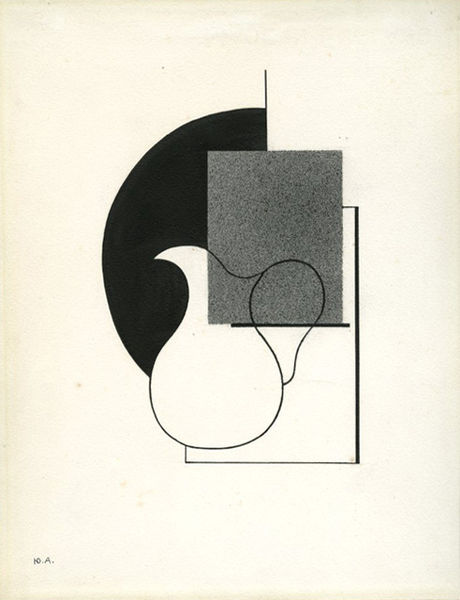
Titel: Abstract Drawing with a Pitcher
Künstler: Iurii Pavlovich Annenkov
Standort: Amherst (Massachusetts, USA)
Institution: Mead Art Museum, Amherst College
Schlagwörter: white, window, black, dark, empty, figures, gray, grey, modern, print, vase, water, drawing, paper, black and white, texture, shadow, line, sketch, glass, abstract, still life, urn, arc, design, ink, rectangle, square, art, box, geometric, pencil, rectangles, squares, circle, form, lines, shapes, book, mug, figure, charcoal, shade, contemporary, cubism, four, paint, space, stamp, composition, contrast, jug, pitcher, drink, modern art, geometrical, bowl, shape, curves, cream, withe, constructivism, white and black, air, curve, jar, surface, half circle, objects, contour, semicircle, minimalist, line drawing, solid, random, graceful, handle, pic, a, sparse, book shape, semi, pitchet, number a, thress, onjects, water vase, gray square, cruse, de stijl, uhfabrf, графика, 10a